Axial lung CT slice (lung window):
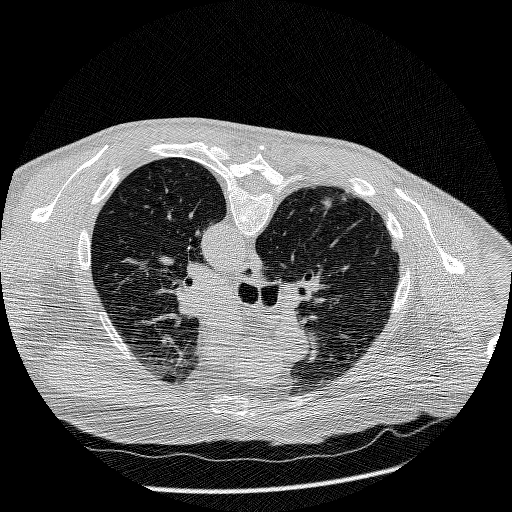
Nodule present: yes
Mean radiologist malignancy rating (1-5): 4.75